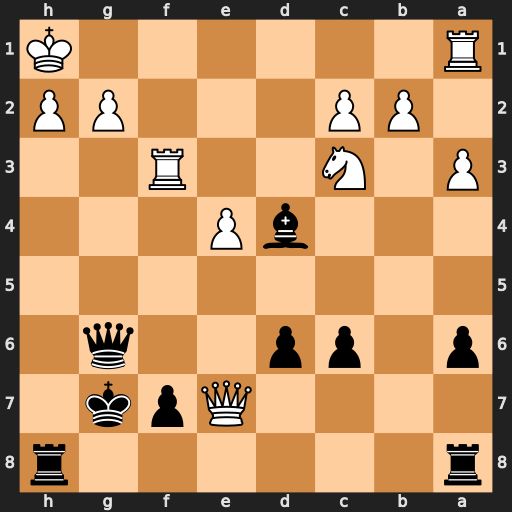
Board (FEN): r6r/4Qpk1/p1pp2q1/8/3bP3/P1N2R2/1PP3PP/R6K
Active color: b
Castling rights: -
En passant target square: -
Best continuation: Ra7 Qxa7 Bxa7